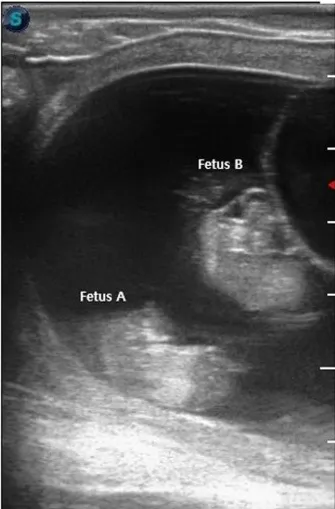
Ultrasonographic confirmation of pregnancy after transfer of cloned blastocyst. (B) Ultrasonographic confirmation of twin pregnancy at 44 days after embryo transfer. The image shows a cavity having two fetuses; fetus A and fetus B.
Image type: radiology (ultrasound)